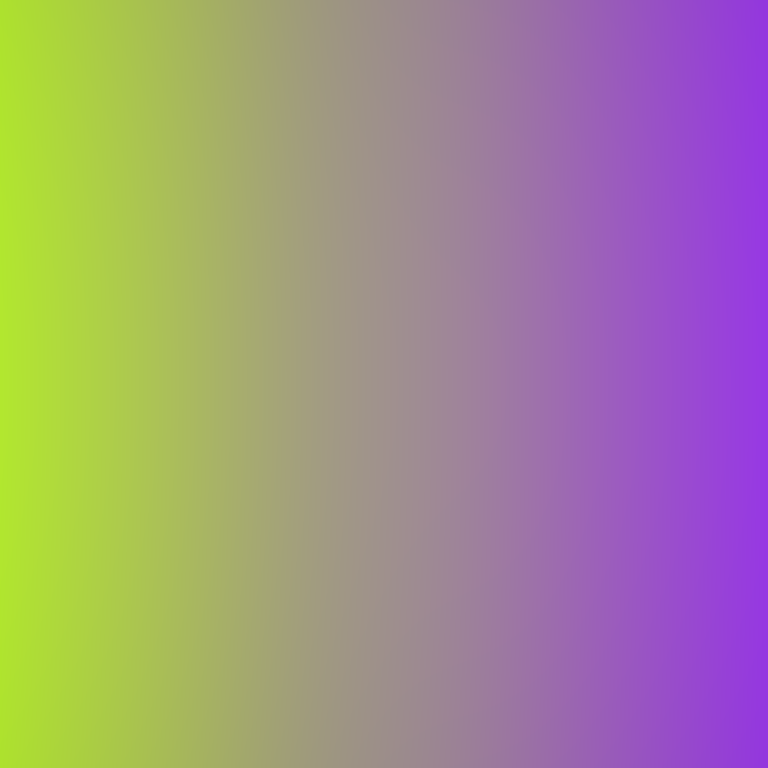
Abstract light effect, smooth gradient from bright green to deep purple, calm atmosphere, soft blend, no room, no furniture, no objects.